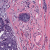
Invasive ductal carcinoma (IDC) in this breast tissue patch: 0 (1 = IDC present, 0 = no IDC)